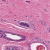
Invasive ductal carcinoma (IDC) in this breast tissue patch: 0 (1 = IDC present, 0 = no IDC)